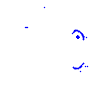
Particle: kaon